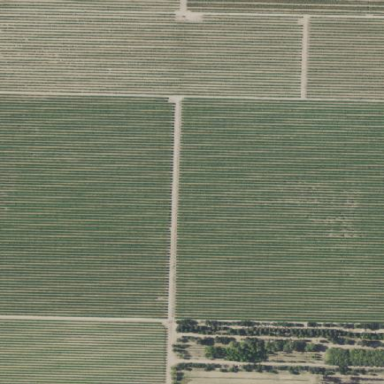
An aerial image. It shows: Vineyard.